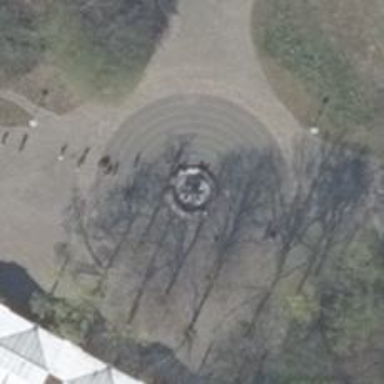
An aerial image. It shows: Beautiful fountain.